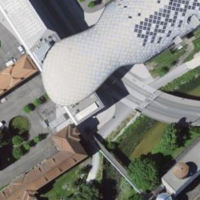
EUNIS habitat code: 54
Species observed at this site:
Oenothera glazioviana
Tussilago farfara